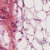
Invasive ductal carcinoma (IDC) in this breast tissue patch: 0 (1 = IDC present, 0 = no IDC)